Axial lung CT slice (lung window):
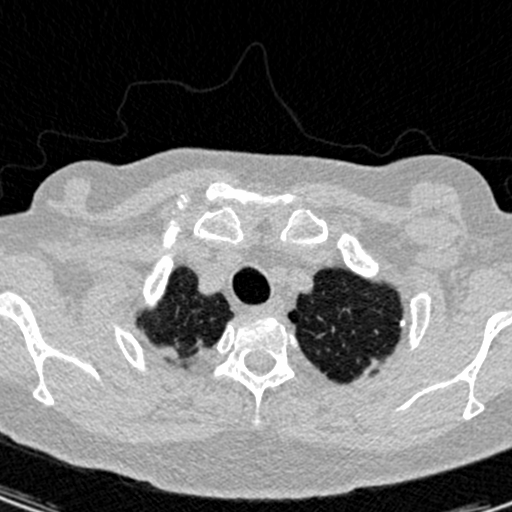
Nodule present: no